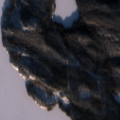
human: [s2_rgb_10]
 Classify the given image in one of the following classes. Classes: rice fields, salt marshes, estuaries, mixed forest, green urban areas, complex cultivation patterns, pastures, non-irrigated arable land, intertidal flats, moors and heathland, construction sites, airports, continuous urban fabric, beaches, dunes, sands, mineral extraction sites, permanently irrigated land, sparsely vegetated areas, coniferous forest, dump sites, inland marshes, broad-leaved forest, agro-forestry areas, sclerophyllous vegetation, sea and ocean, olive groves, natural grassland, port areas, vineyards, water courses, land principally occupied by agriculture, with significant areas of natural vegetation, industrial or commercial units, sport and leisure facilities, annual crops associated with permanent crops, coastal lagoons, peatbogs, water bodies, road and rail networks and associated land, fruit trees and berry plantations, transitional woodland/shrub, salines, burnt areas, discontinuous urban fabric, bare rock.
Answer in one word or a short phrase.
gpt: coniferous forest, water bodies